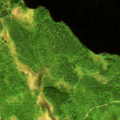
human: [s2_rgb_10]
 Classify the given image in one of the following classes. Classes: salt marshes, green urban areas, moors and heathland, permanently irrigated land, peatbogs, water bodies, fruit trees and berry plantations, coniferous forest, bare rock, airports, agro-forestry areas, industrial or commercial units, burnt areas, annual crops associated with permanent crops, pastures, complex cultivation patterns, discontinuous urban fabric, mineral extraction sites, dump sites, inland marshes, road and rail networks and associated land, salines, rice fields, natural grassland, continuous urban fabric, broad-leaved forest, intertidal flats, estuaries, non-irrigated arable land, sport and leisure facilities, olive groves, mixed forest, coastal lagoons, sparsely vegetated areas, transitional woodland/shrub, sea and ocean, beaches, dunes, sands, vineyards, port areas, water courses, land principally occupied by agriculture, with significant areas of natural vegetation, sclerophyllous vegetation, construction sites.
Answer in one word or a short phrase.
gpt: coniferous forest, mixed forest, transitional woodland/shrub, water bodies